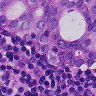
Metastatic tissue present: yes